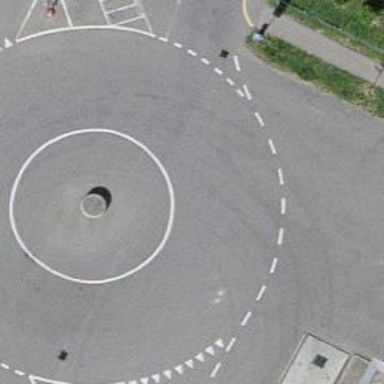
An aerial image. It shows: Service road that forms roundabout at the junction.